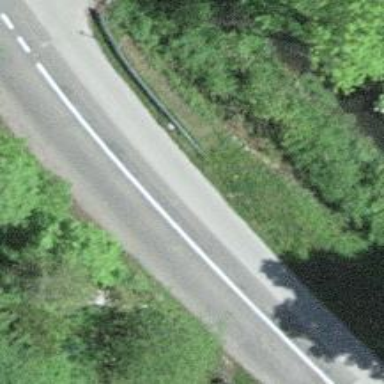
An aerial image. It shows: Secondary road with asphalt surface.